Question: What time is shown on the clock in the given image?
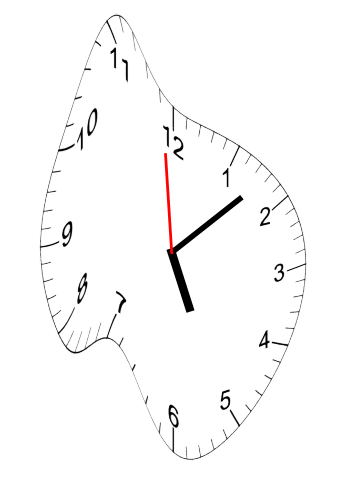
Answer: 05:07:59